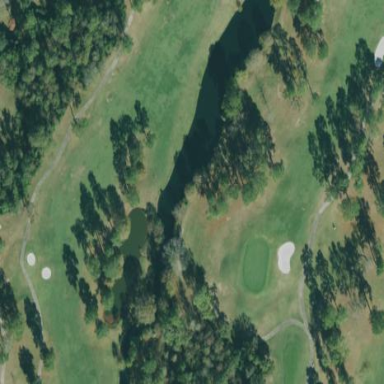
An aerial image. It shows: Water hazard on golf course.